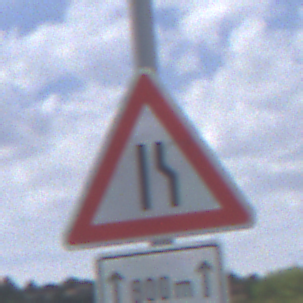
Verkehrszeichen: EinseitigVerengteFahrbahnRechts
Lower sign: LaengeEinerStrecke1
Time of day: Midday
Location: Outdoor (Nature)
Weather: PartlyCloudy
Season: NotSpecified
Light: Natural